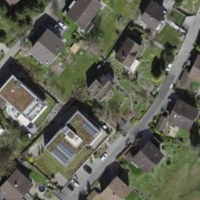
EUNIS habitat code: 55
Species observed at this site:
Convallaria majalis
Circaea lutetiana